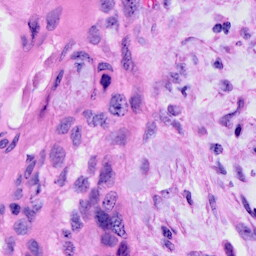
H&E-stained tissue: Cervix